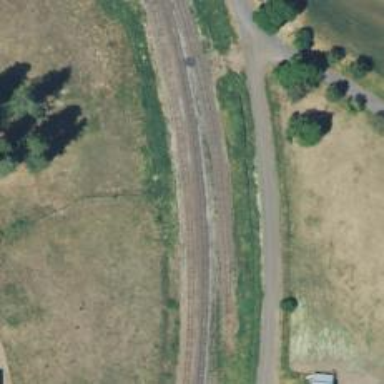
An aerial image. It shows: Railway siding with rails.